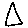
Label: triangle